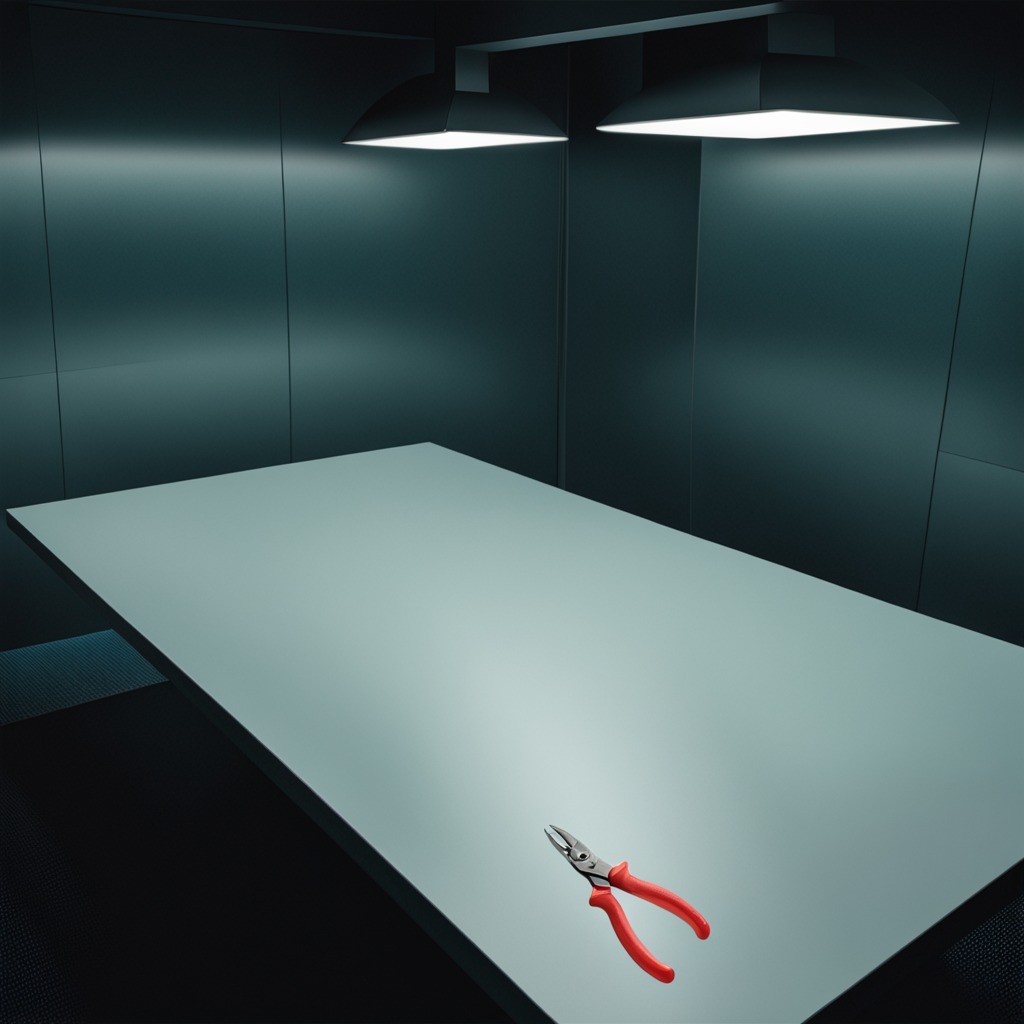
A plier is lying on the table in the railway signal maintenance room.